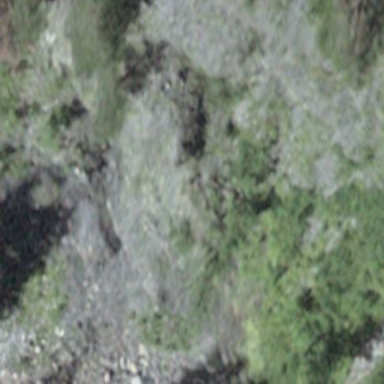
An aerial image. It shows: Natural scree.